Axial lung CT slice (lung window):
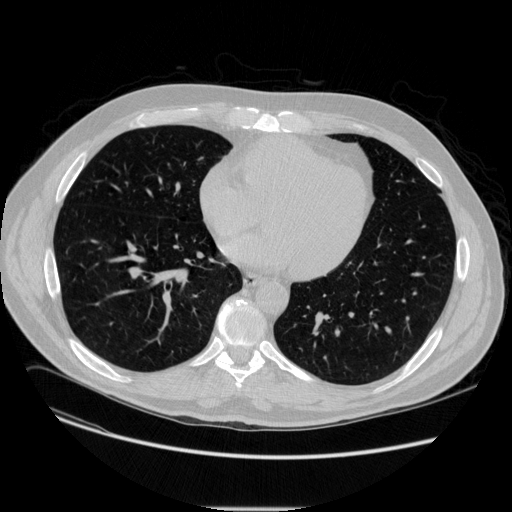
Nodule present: no